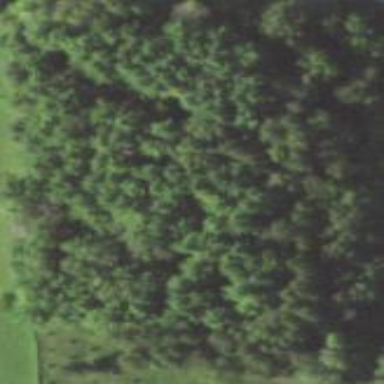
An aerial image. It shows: Mixed woodland area with variety of leaf cycles.